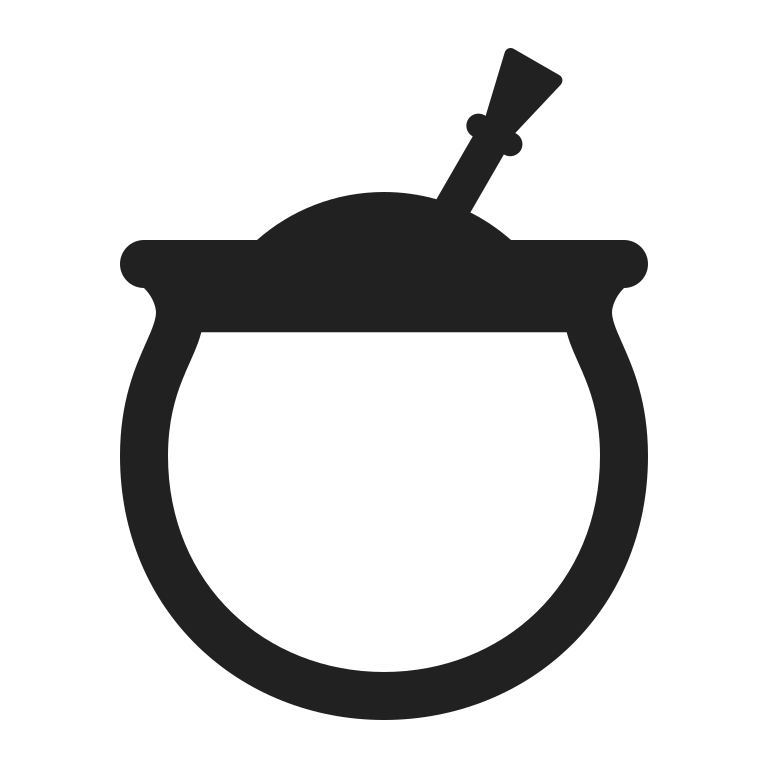
mate high contrast